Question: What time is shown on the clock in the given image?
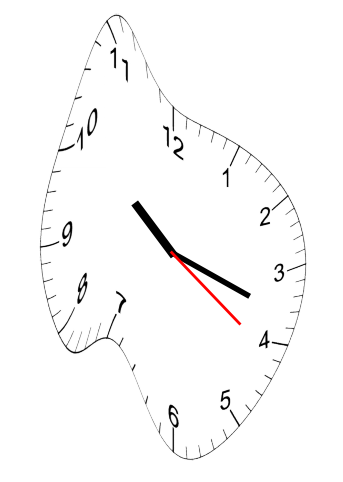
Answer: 10:18:21